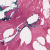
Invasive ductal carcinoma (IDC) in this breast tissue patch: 0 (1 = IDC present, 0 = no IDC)